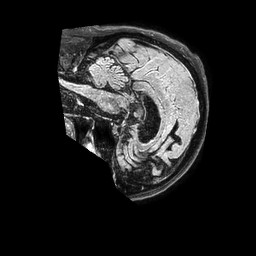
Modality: FLAIR
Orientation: sagittal
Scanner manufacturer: philips
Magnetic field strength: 3 T
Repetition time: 4.8 s
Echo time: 0.34 s